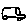
Label: car